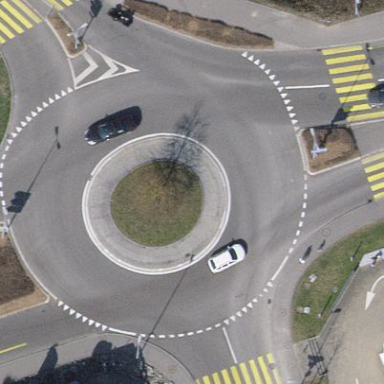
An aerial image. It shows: Roundabout on primary highway.